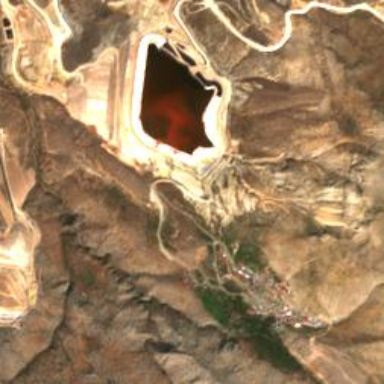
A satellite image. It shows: Industrial area used for mining operations.